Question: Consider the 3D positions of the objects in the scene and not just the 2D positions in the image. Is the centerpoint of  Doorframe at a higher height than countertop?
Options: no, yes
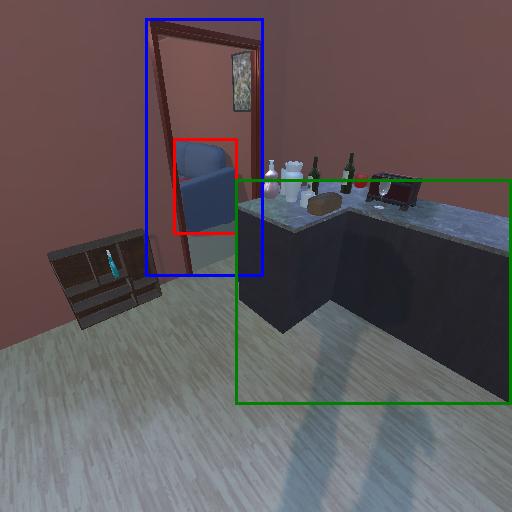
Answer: no